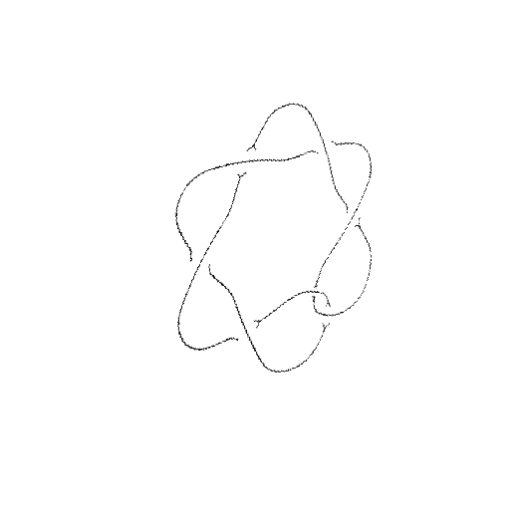
Crossing number: 7